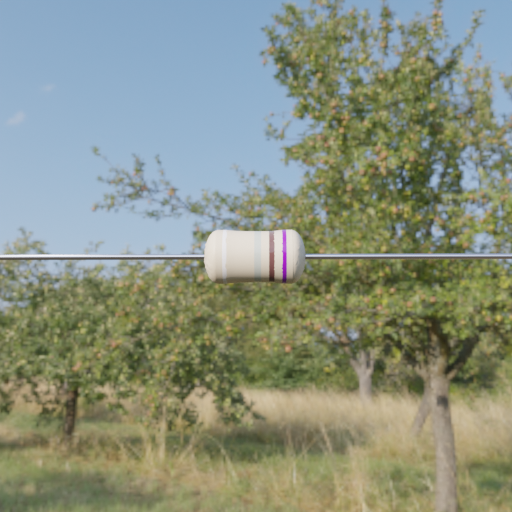
Resistor colour bands (in order): white, silver, brown, violet